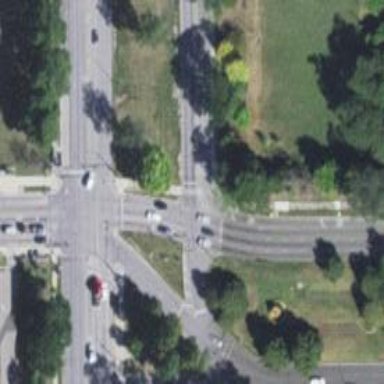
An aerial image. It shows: Traffic island located on footway.